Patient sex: F
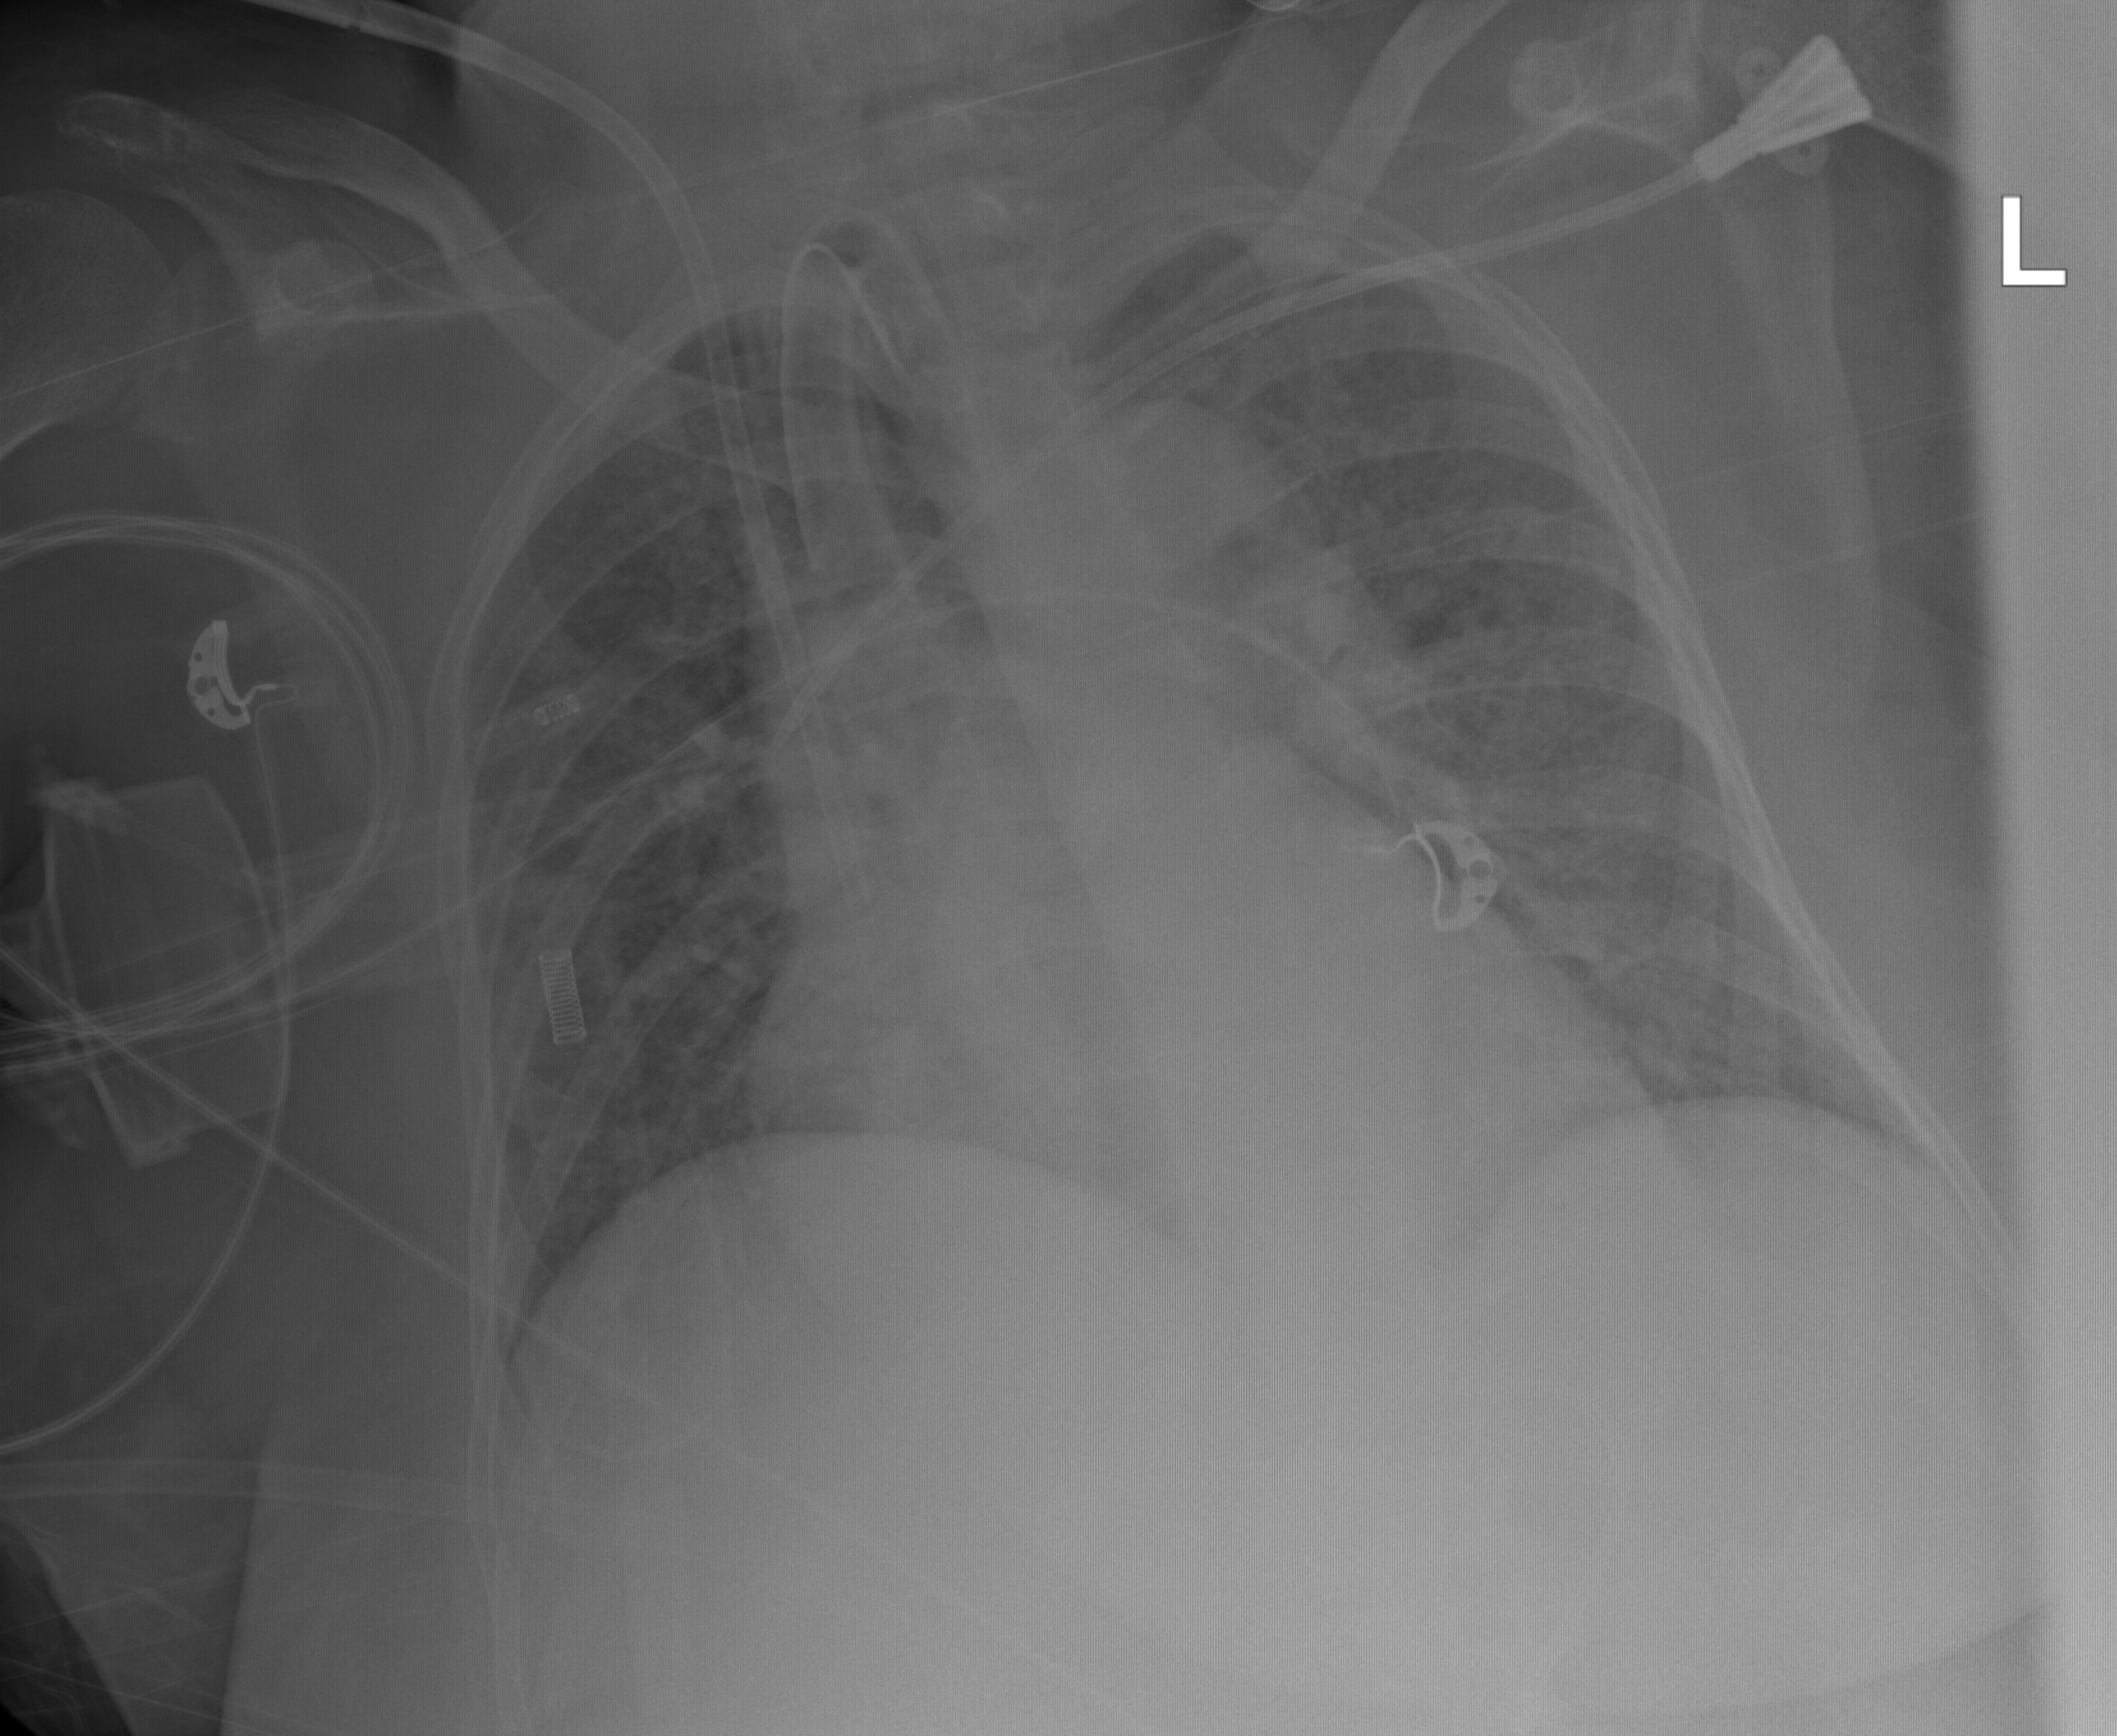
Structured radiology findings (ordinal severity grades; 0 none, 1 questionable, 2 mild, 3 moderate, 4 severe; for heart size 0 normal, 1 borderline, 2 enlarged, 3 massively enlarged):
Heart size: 2
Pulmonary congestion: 3
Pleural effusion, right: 0
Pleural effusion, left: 0
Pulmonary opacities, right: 3
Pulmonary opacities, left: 3
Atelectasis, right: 2
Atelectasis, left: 2